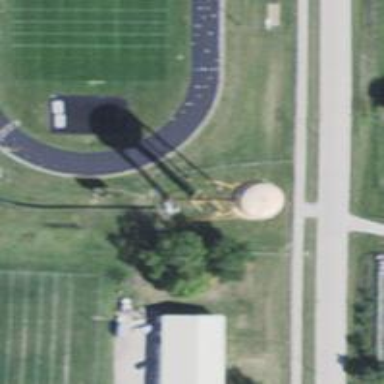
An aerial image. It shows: Water tower that is man-made.